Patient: sex F, age 64
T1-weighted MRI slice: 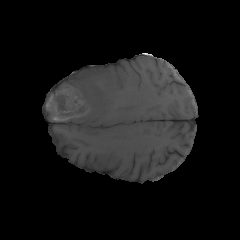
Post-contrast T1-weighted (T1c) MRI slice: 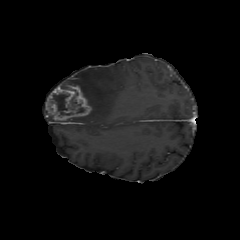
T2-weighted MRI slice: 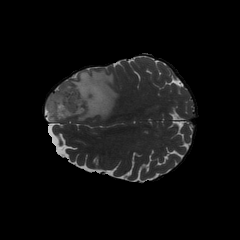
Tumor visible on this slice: yes
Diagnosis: Glioblastoma, IDH-wildtype
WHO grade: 4